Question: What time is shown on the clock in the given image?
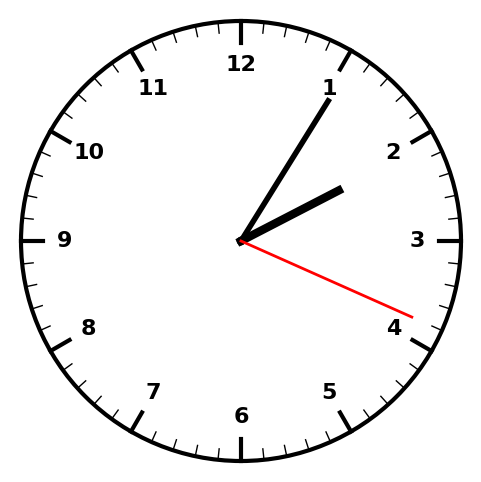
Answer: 02:05:19